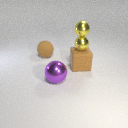
large brown rubber cube behind large purple metal sphere